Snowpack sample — Rabbit Ears Pass, Jackson County, Colorado, USA (12/17/25, 1:08 PM MST)
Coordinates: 40.387, -106.625
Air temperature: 34 °F
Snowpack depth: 46 cm
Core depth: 30 cm
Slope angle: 6°, slope face: 165°
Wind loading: medium
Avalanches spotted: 0
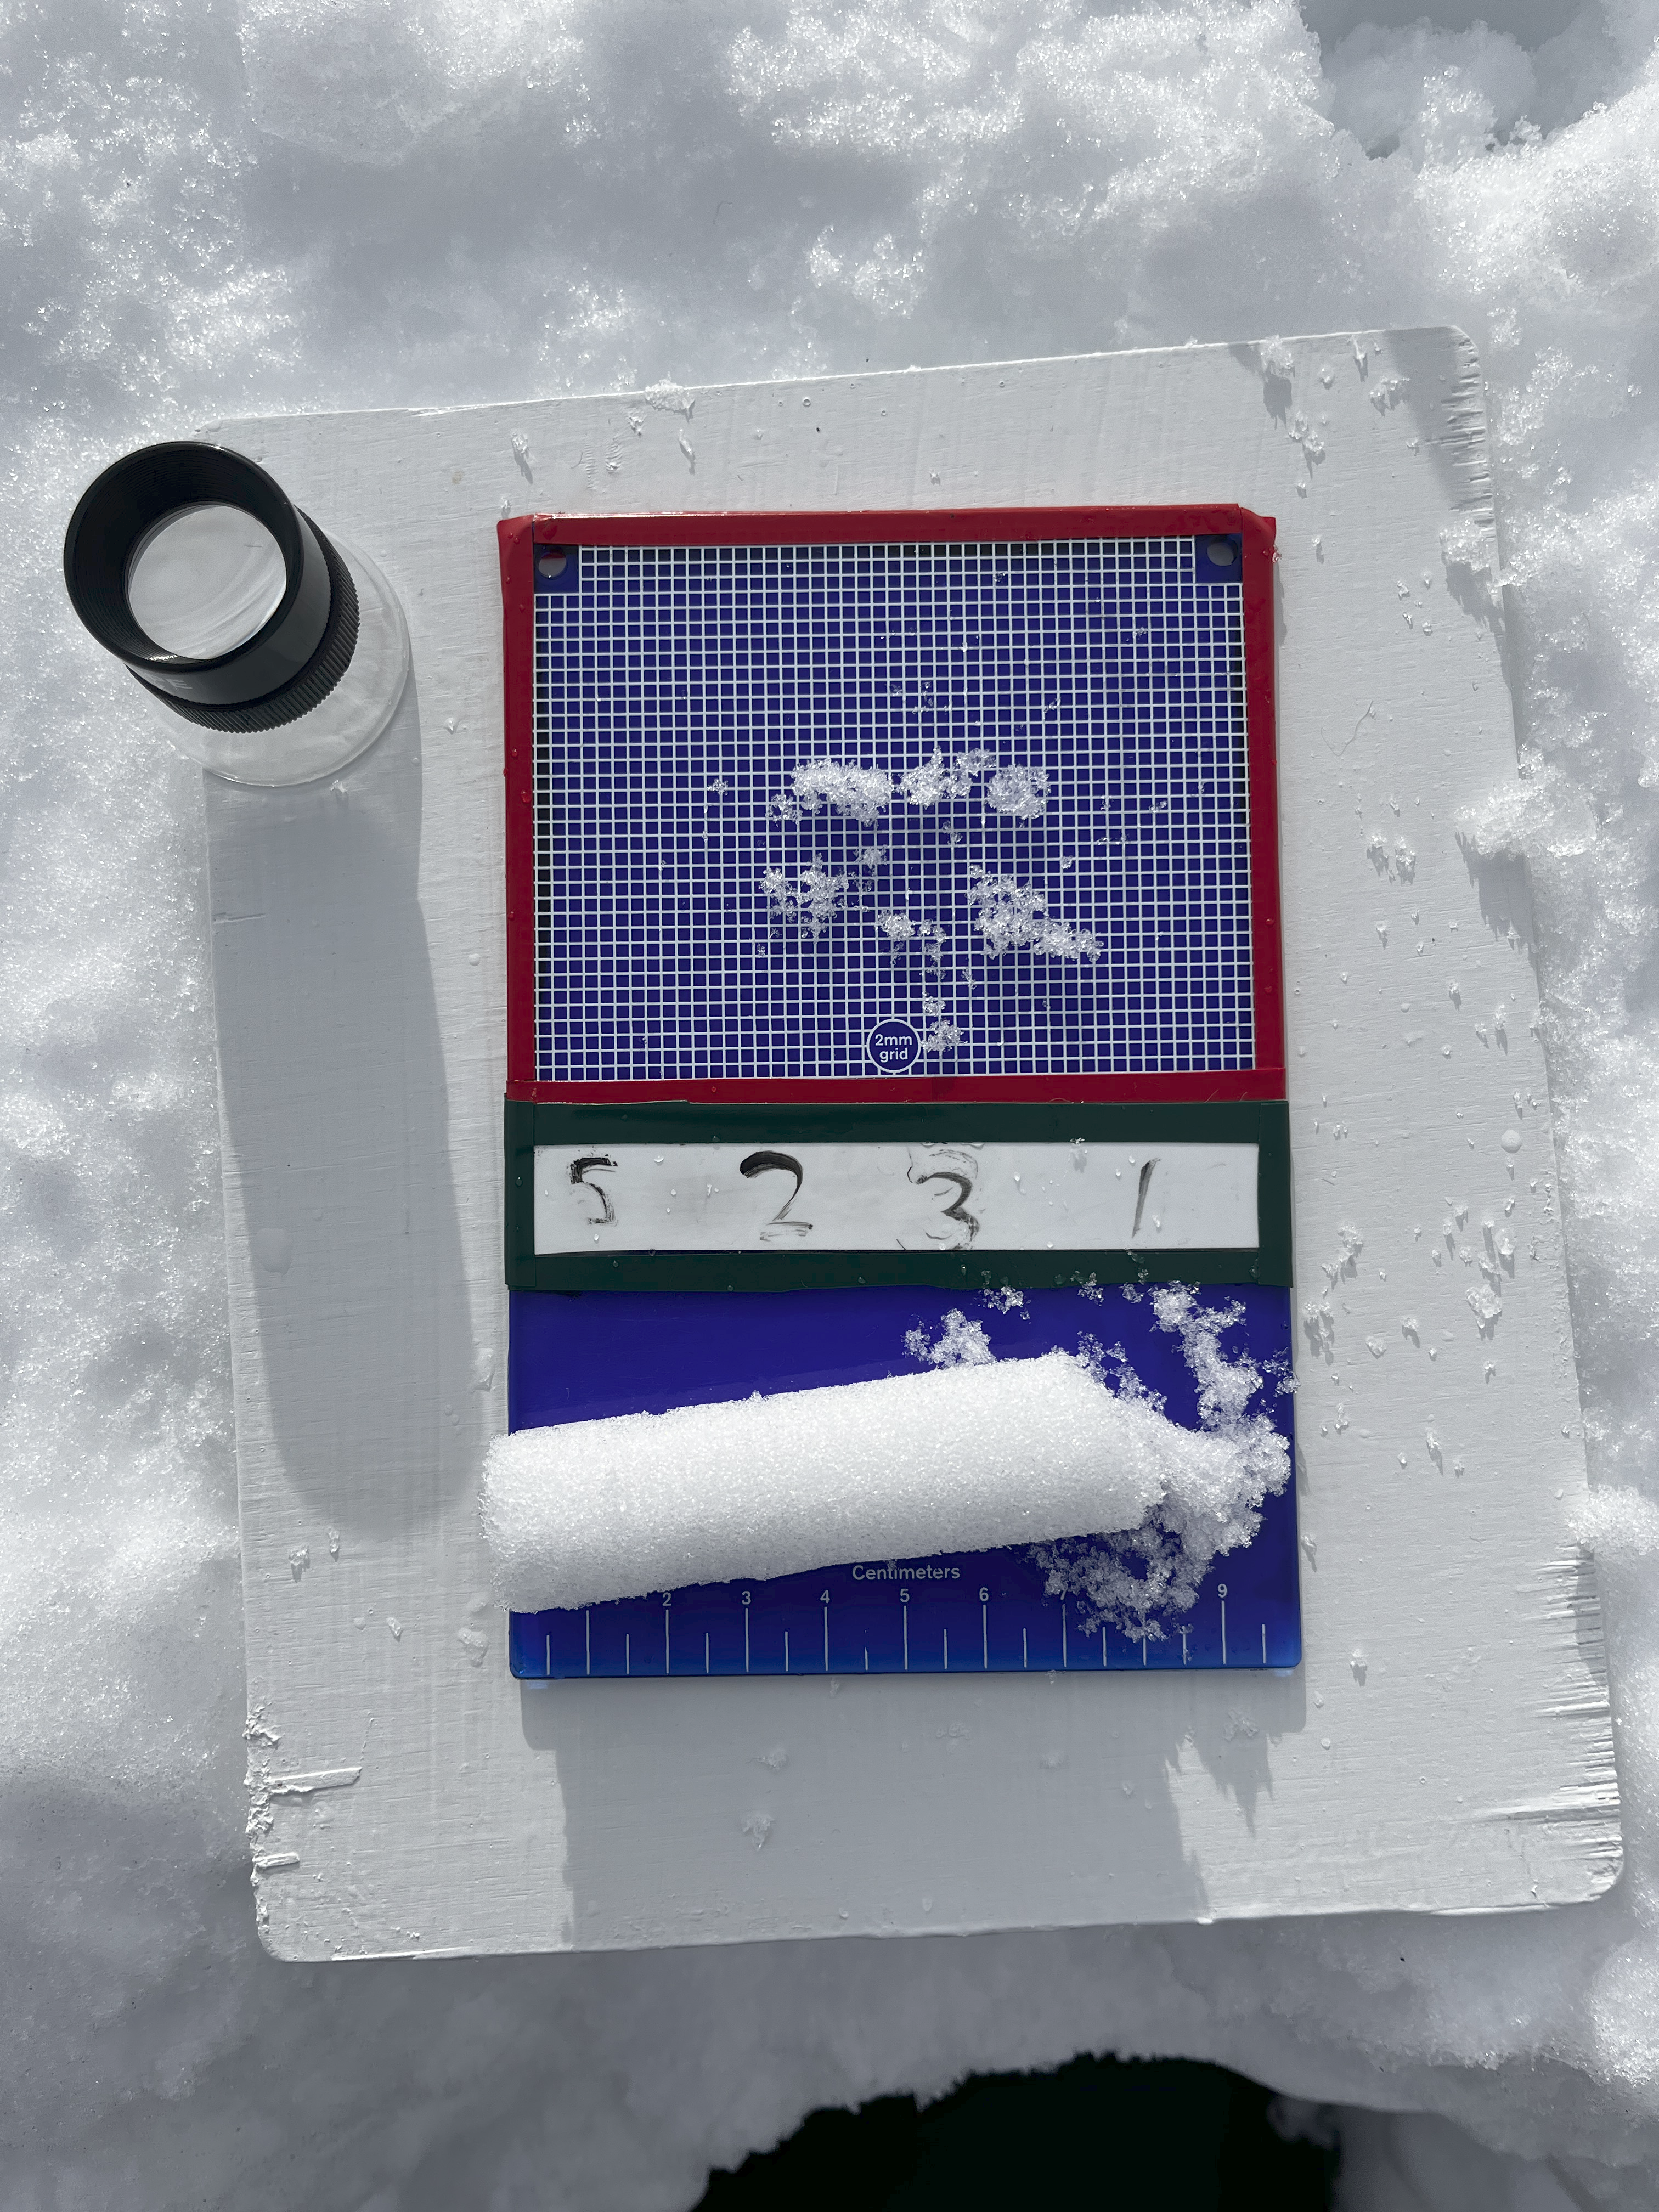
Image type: crystal_card
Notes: No avalanches spotted nearby, although collected in a meadowy area with minimal risk on this face of the pass.